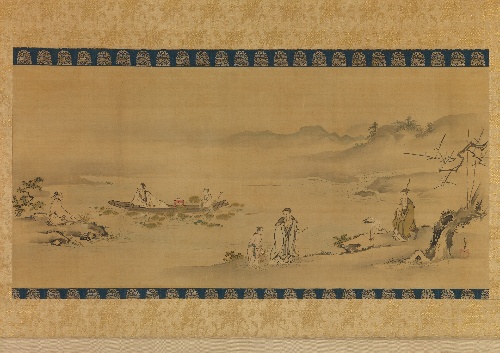
Title: 狩野常信筆　四愛図 |Four Admirers
Artist: Kano Tsunenobu
Artist bio: Japanese, 1636–1713
Date: late 17th–early 18th century
Object type: Hanging scroll
Classification: Paintings
Medium: Hanging scroll; ink and color on silk
Culture: Japan
Period: Edo period (1615–1868)
Dimensions: Image: 21 5/16 x 46 in. (54.1 x 116.8 cm)
Overall with mounting: 67 5/8 x 55 1/2 in. (171.8 x 141 cm)
Department: Asian Art
Credit line: The Harry G. C. Packard Collection of Asian Art, Gift of Harry G. C. Packard, and Purchase, Fletcher, Rogers, Harris Brisbane Dick, and Louis V. Bell Funds, Joseph Pulitzer Bequest, and The Annenberg Fund Inc. Gift, 1975
Accession year: 1975
Repository: Metropolitan Museum of Art, New York, NY
Tags: Men|Boats|Landscapes